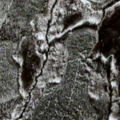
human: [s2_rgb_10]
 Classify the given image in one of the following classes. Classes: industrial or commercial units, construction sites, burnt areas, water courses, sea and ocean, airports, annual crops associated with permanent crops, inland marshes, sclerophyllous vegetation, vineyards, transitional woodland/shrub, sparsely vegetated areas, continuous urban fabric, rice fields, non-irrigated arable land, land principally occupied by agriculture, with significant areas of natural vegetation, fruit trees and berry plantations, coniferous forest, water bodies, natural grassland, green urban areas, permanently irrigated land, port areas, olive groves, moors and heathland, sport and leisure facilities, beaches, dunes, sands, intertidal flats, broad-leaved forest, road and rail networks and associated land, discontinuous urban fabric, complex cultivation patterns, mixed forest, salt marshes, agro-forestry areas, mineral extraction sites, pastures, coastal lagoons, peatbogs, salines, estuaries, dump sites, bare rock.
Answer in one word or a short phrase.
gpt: coniferous forest, mixed forest, peatbogs